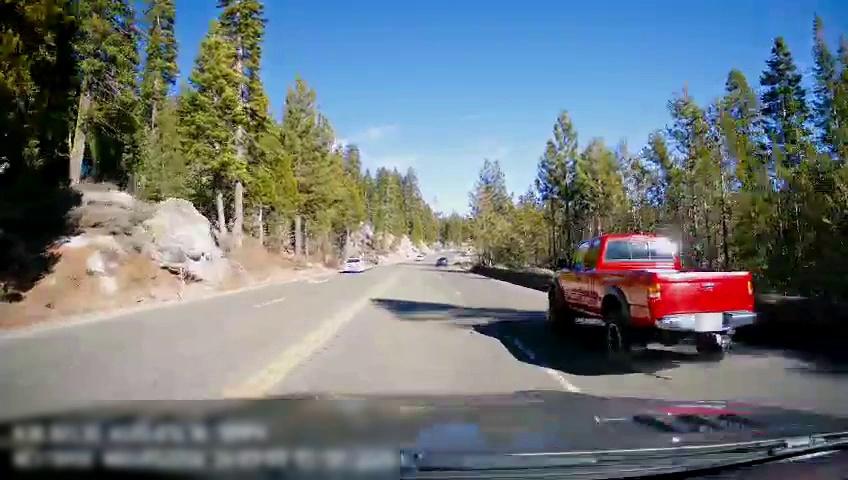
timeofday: Day
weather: Sunny
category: Drivable Space
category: Vehicles | Car
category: Vehicles | Car
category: Vehicles | Truck
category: Lanes | Opposite Lane
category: Lanes | Opposite Lane
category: Lanes | Opposite Lane
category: Lanes | Current Lane
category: Lanes | Current Lane